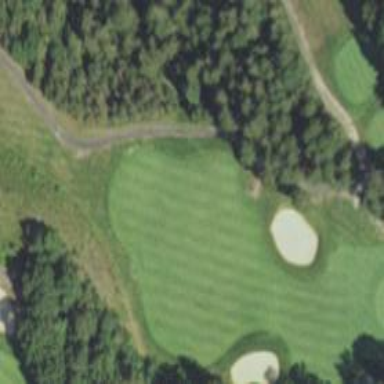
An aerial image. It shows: Golf hole.